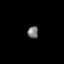
Tissue: lung
Cell type: Epithelial cells
Senescence score: 0.1616
Nuclear area (px): 123
Mean DAPI intensity: 123.951